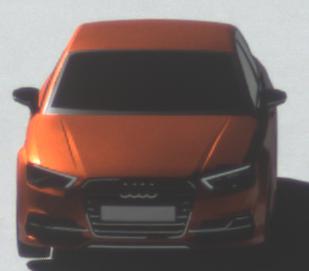
Make: Audi
Model: S3
Detailed model: 8V
Model produced from: 2013
Model produced until: 2020
Doors: 4
Color: orange
Road condition: dry road
Daytime: midday
Contrast: high contrast